Question: I am trying to use CLIPS.NET to integrate my CLIPS expert system with .Net App. The problem is that some of my facts that I use includes some Cyrillic strings.
When I got result back to .Net app from Clips. All Cyrillic strings are scrambled (see the picture below).

Code Sample (fullName here has Cyrillic symbols inside):
'''
String findAllActiveMembers = "(find-all-facts ((?f Member )) (= ?f:isActive 1))";
MultifieldValue members = (MultifieldValue)clips.Eval(findAllActiveMembers);
foreach (FactAddressValue member in members) {
SymbolValue tag = (SymbolValue)member.GetSlotValue("tagName");
StringValue fullName = (StringValue)member.GetSlotValue("fullName");
this.factList.Items.Add(tag.Value + " " + fullName.Value);
}
'''
What can I do to get them correctly? Clips IDE 6.4 works fine and shows these strings correctly
Thank you!
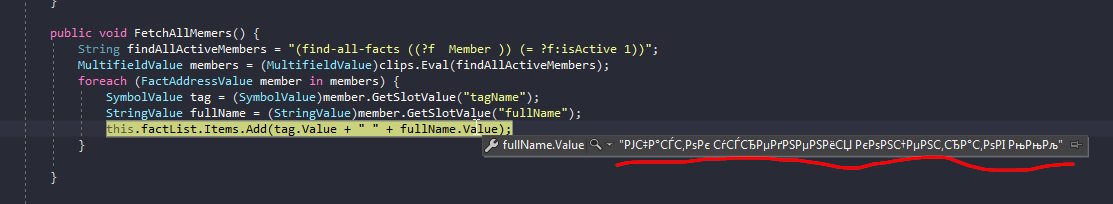
Answer: It's a bug in the code that's converting the C UTF-8 strings to .NET strings. To fix it, you'll need to make a change to the SingleFieldToPrimitiveValue method in the CLIPSNET_Values.cpp file. Replace these lines:
'''
rv = gcnew StringValue(gcnew String(theCString));
.
.
.
rv = gcnew SymbolValue(gcnew String(theCString));
.
.
.
rv = gcnew InstanceNameValue(gcnew String(theCString));
'''
With these:
'''
rv = gcnew StringValue(gcnew String(theCString,0,strlen(theCString),UTF8Encoding::UTF8));
.
.
.
rv = gcnew SymbolValue(gcnew String(theCString,0,strlen(theCString),UTF8Encoding::UTF8));
.
.
.
rv = gcnew InstanceNameValue(gcnew String(theCString,0,strlen(theCString),UTF8Encoding::UTF8));
'''
You can also download the file here: <URL>